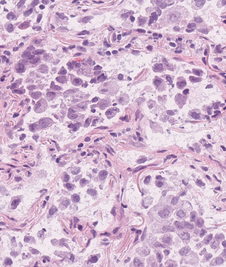
Tumor epithelial tissue: yes
Tumor-associated stroma tissue: yes
Normal tissue: no